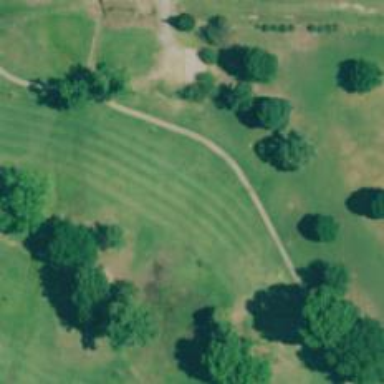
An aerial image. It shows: Golf hole.